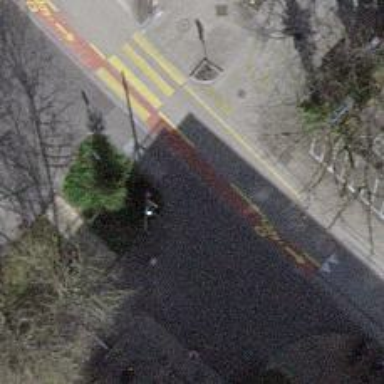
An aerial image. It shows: Asphalt sidewalk along the footway.